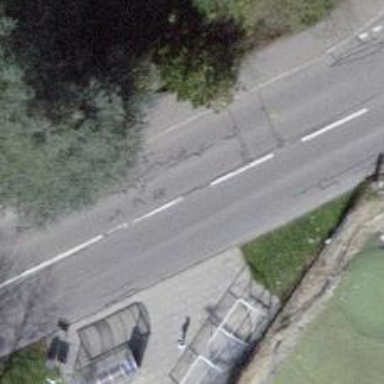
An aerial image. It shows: Bus stop with designated stop position for public transport.